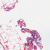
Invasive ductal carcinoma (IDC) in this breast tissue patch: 0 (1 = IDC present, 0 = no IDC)